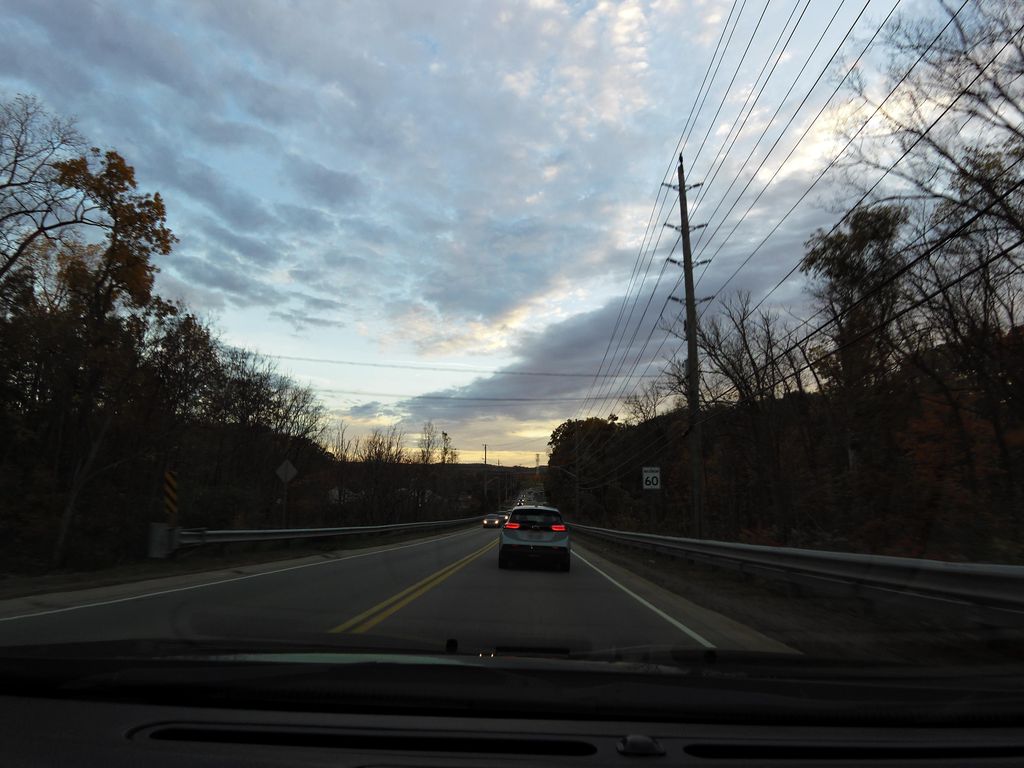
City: hamilton